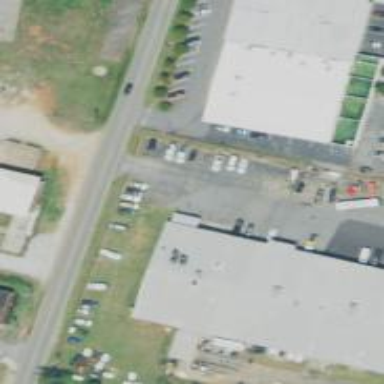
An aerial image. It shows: Commercial building.